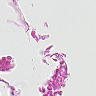
Metastatic tissue present: no